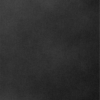
Label: dusty